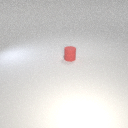
small red rubber cylinder